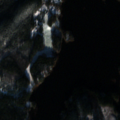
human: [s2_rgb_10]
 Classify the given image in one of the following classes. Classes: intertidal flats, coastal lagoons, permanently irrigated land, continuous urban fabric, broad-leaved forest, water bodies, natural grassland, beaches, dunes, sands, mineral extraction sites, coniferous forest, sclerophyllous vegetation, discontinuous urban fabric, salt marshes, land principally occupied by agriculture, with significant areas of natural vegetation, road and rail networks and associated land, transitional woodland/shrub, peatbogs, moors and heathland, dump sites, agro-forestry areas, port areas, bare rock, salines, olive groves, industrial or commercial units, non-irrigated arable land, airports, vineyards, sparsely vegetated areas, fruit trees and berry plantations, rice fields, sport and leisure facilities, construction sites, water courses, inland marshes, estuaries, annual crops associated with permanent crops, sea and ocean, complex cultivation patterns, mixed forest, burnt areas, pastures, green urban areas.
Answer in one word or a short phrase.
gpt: coniferous forest, mixed forest, water bodies